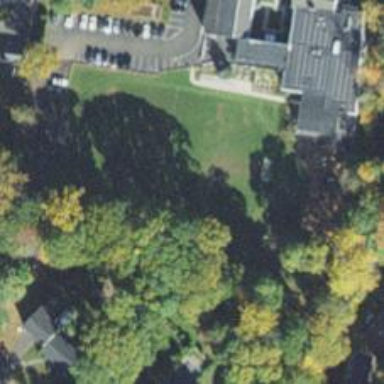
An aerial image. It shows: School.